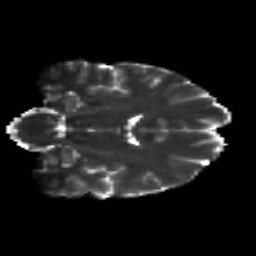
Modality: T2w
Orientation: coronal
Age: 27
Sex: male
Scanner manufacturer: siemens
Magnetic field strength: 3 T
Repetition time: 8.8 s
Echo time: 0.085 s